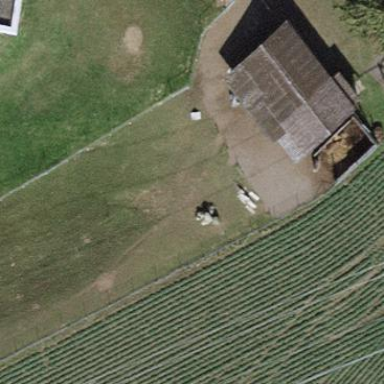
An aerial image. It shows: Stable building.